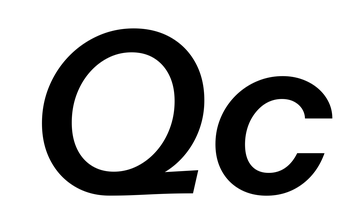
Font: InstrumentSans-Italic_SemiBold_Italic